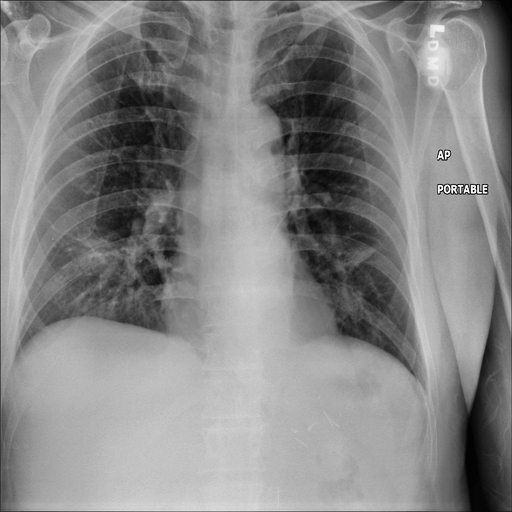
Finding: NORMAL